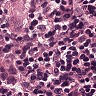
Metastatic tissue present: yes